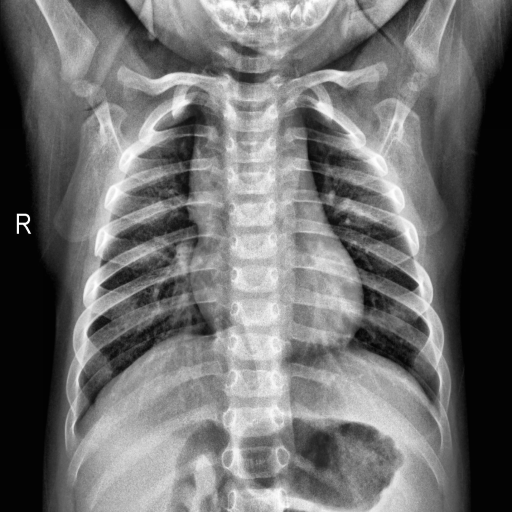
Finding: NORMAL